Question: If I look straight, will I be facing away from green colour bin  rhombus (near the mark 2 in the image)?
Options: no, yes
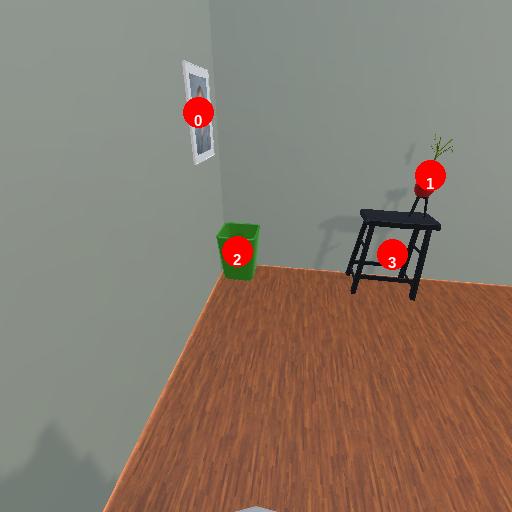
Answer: no